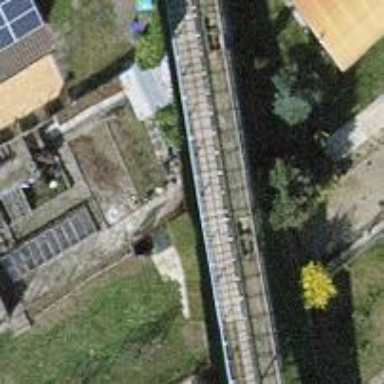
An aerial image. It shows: Funicular railway.